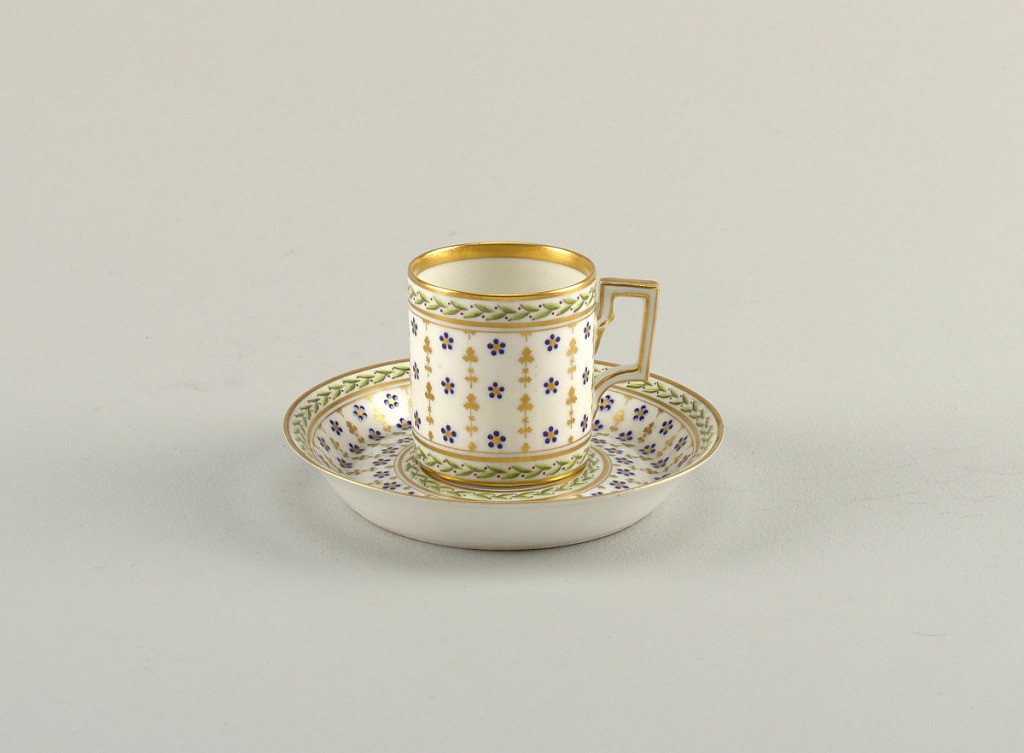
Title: Cup and Saucer
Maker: Du Paquier Porcelain Manufactory, Austrian, active 1719 – 1864
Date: ca. 1805
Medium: hard paste porcelain, vitreous enamel, gold
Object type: cup and saucer
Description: A porcelain cup and saucer with floral pattern in gilding.